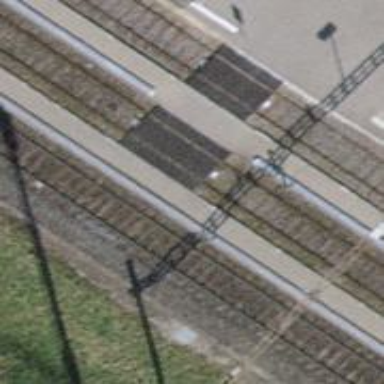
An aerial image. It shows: Railway crossing.